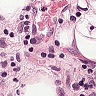
Metastatic tissue present: yes